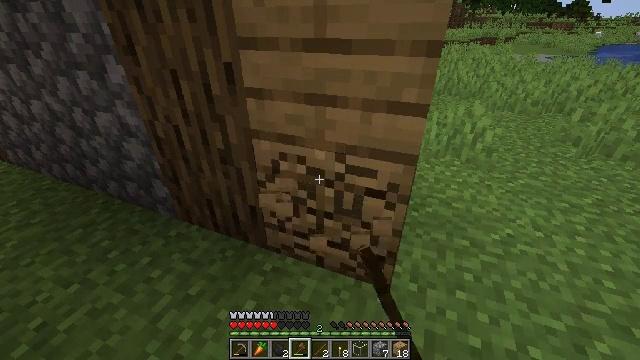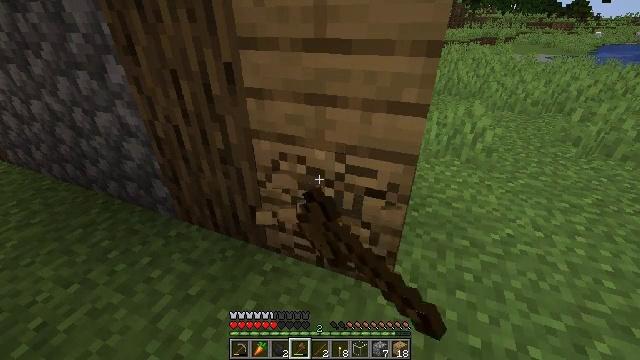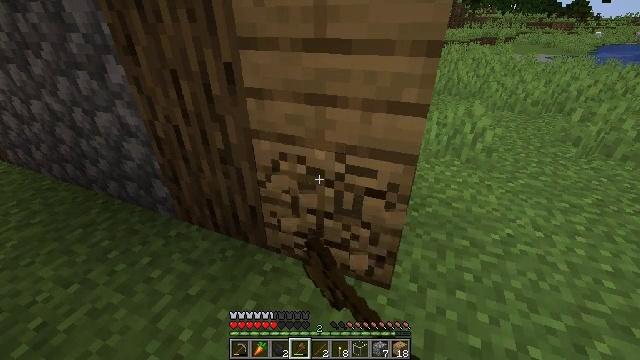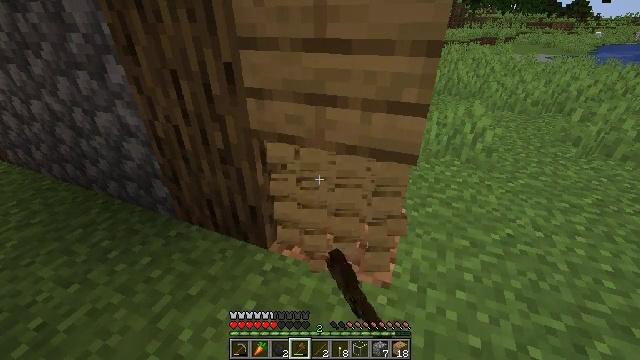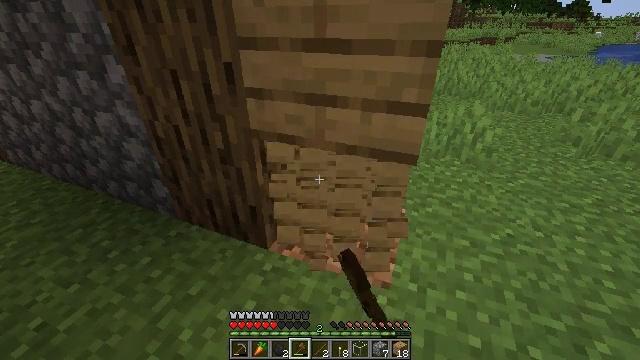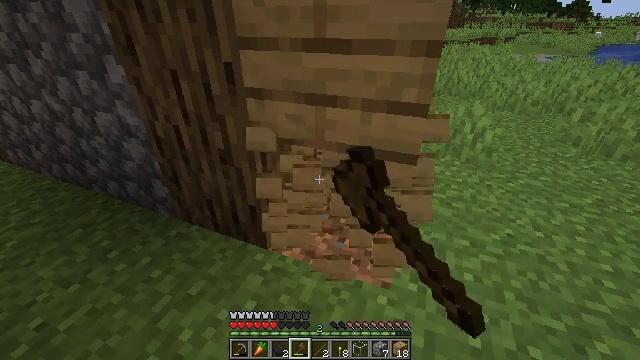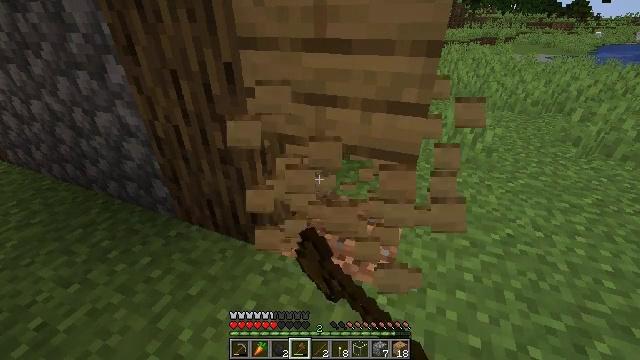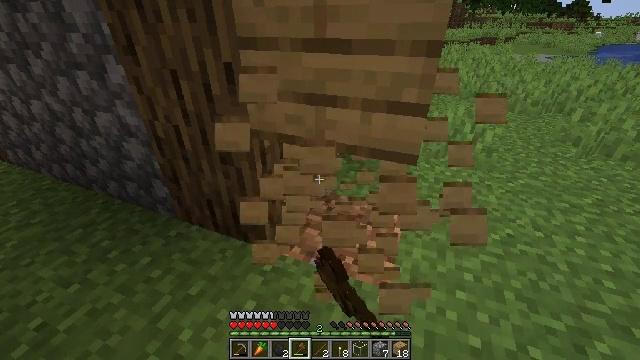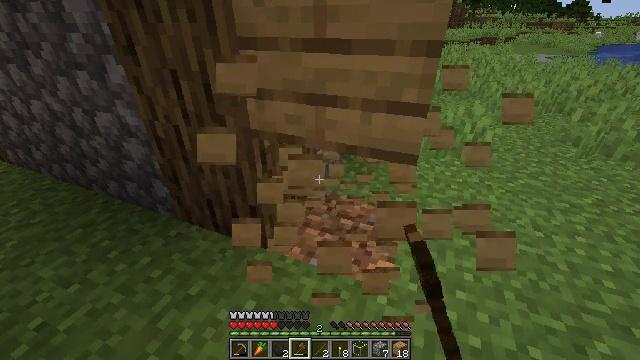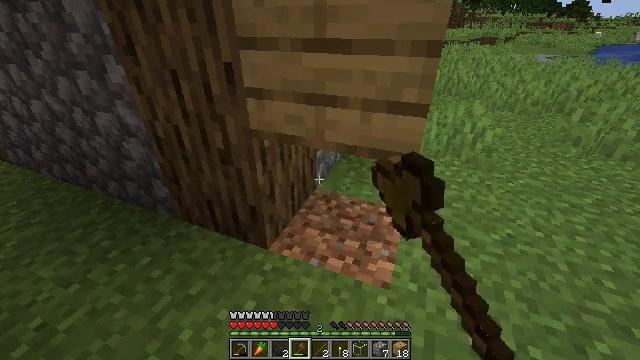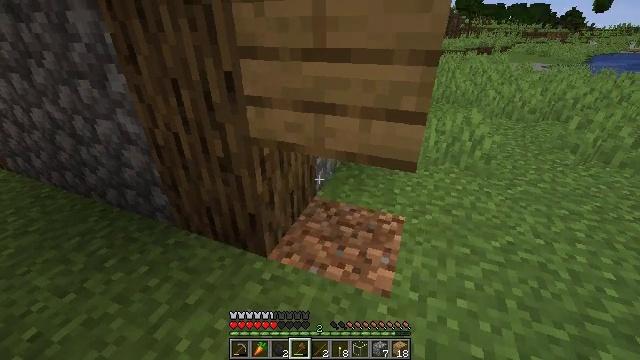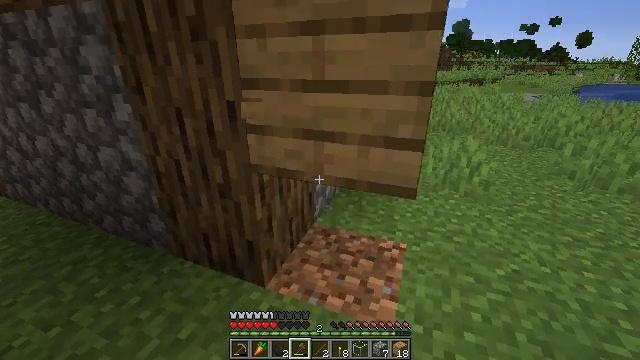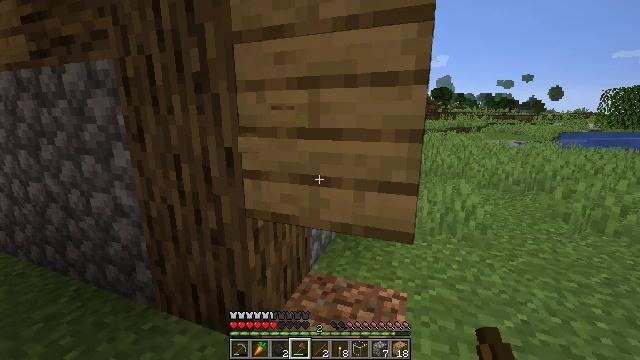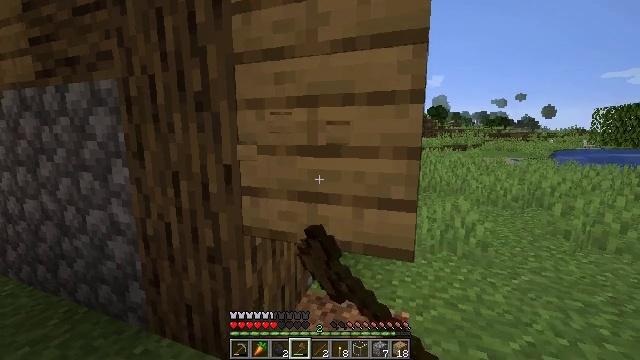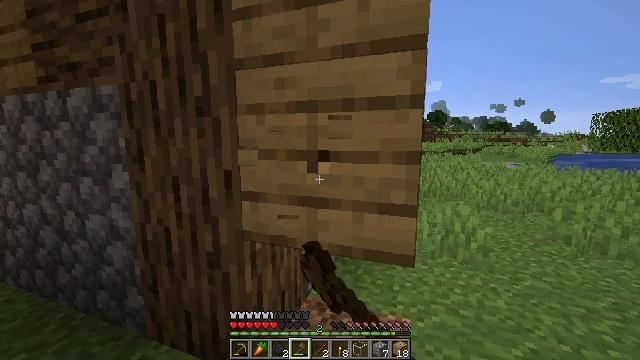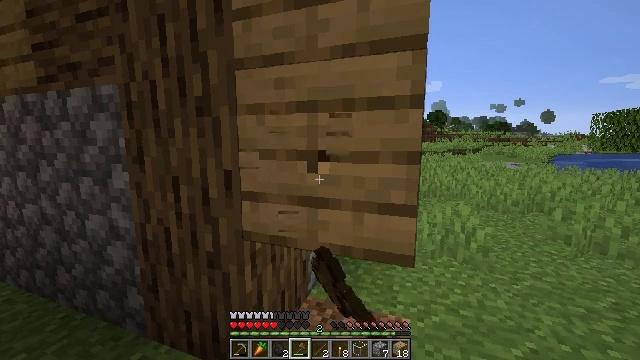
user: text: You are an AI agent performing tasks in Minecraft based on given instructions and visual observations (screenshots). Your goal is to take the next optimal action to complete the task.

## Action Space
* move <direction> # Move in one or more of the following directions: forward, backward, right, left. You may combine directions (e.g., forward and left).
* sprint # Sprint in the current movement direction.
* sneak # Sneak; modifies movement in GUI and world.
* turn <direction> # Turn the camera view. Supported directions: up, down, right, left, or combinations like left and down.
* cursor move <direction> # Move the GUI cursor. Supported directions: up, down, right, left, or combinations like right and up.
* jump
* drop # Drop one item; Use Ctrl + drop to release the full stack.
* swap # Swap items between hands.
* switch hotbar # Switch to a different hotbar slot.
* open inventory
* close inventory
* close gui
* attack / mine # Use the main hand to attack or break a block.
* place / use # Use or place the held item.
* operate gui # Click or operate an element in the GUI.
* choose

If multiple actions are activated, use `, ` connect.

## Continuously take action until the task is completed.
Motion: motion action
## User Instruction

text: Gather some oak planks.
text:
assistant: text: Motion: attack / mine
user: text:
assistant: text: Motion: attack / mine
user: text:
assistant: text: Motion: attack / mine
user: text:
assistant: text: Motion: attack / mine
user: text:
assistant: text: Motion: attack / mine
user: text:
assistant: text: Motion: attack / mine
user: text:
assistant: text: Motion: attack / mine
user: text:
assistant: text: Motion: attack / mine
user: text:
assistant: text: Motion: attack / mine
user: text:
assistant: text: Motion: turn up, attack / mine
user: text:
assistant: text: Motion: turn up, attack / mine
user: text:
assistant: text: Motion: turn right and up, attack / mine
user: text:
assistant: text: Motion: turn up, attack / mine
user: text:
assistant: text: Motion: turn up, attack / mine
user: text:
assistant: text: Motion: attack / mine
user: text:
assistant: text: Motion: attack / mine
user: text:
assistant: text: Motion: attack / mine
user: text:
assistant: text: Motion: attack / mine
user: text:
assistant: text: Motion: attack / mine
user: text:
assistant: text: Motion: attack / mine
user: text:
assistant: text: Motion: attack / mine
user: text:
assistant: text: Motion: attack / mine
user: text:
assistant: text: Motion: attack / mine
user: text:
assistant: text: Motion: attack / mine
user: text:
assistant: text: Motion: attack / mine
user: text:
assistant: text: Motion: attack / mine
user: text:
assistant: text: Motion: attack / mine
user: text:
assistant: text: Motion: attack / mine
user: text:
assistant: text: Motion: attack / mine
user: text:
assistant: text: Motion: attack / mine